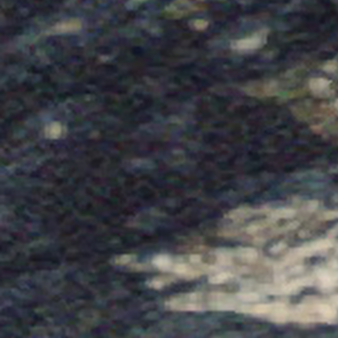
Label: other